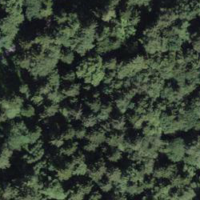
EUNIS habitat code: 43
Species observed at this site:
Leucojum vernum
Cardamine heptaphylla